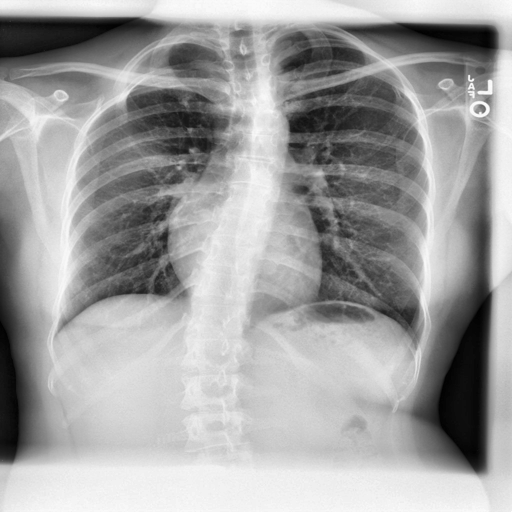
Finding: NORMAL